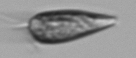
Label: Prorocentrum_triestinum